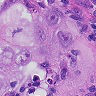
Metastatic tissue present: yes